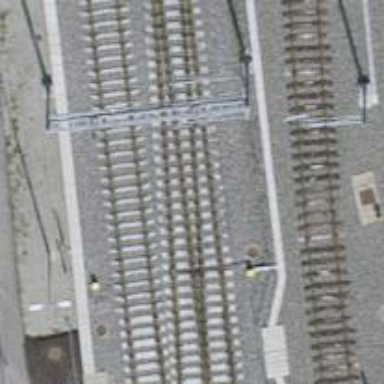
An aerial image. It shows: Siding railway track with electrified contact line.